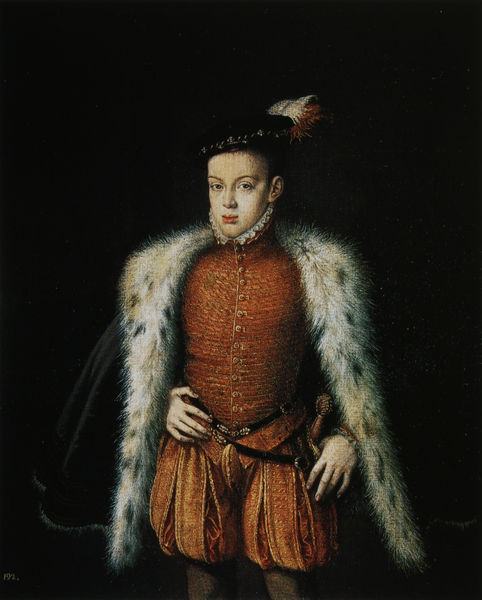
Titel: Porträt des Prinzen Karl von Österreich
Künstler: Sofonisba Anguissola
Standort: Madrid
Institution: Museo del Prado
Schlagwörter: dunkel, feder, gemälde, hand, mann, schatten, umhang, weiß, braun, finger, frankreich, hintergrund, hut, licht, mund, nase, ohr, orange, profil, schmuck, schwarz, blick, gürtel, rot, malerei, hose, jung, kappe, mütze, augen, blass, falten, federn, gesicht, hermelin, inkarnat, kleidung, kragen, pelz, präsentation, rembrandt, bildnis, halskrause, hände, portrait, porträt, öl, gold, mantel, pose, adel, kind, augenbrauen, blässe, knopf, lippen, ohren, renaissance, beine, federbusch, federhut, fell, adlig, kopfbedeckung, spanien, wangen, hosen, risse, französisch, könig, brauen, homme, manteau, pupillen, edel, junge, teint, augenbraue, knöchel, knöpfe, knopfleiste, revers, lippenstift, schnalle, knabe, barrett, bewaffnet, schwert, säbel, waffe, degen, herrscher, nerz, pracht, krause, fürst, barett, jüngling, pelzkragen, pelzmantel, firnis, leder, wams, knopfreihe, prinz, junger, bleich, repräsentation, strumpfhosen, hans, pluderhose, fellkragen, hermelinmantel, épée, hau, ornat, repräsentativ, dessin, hermine, huile, holbein, herrscherbildnis, gegürtet, garçon, pumphose, philipp, schaube, habsburger, heinrich viii, wamst, hutfeder, pumphosen, cranach, prince, kunge, goldfaden, jeune homme, hans holbein, pump, doffin, fedeer, felipe, amsterdam, rregent, peiture, gürtal